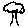
Label: tree